九年级 · 立体几何学
(本小题 8.0 分)一个小立方块的六个面分别标有字母 $A, B, C, D, E, F$, 从三个不同方向看到的情形如图所示, 你能说出 $A, B, E$ 对面分别是什么字母吗? 你是怎么判断的?
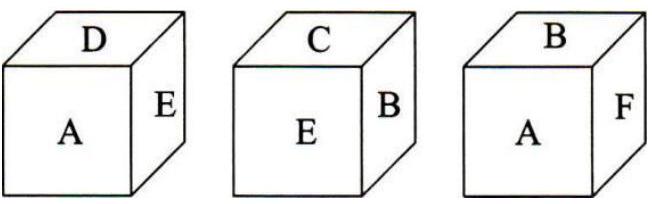
答案: 解: $A, B, E$ 对面分别是字母 $C, D, F$.

判断方法:

由图可知, $A$ 相邻的字母有 $D, E, B, F$,

所以, $A$ 的对面的字母是 $C$;

与 $B$ 相邻的字母有 $C, E, A, F$,

所以, $B$ 的对面的字母是 $D$;

所以, $E$ 的对面的字母是 $F$.

【解析】见答案